Question: Count the number of objects in the diagram.
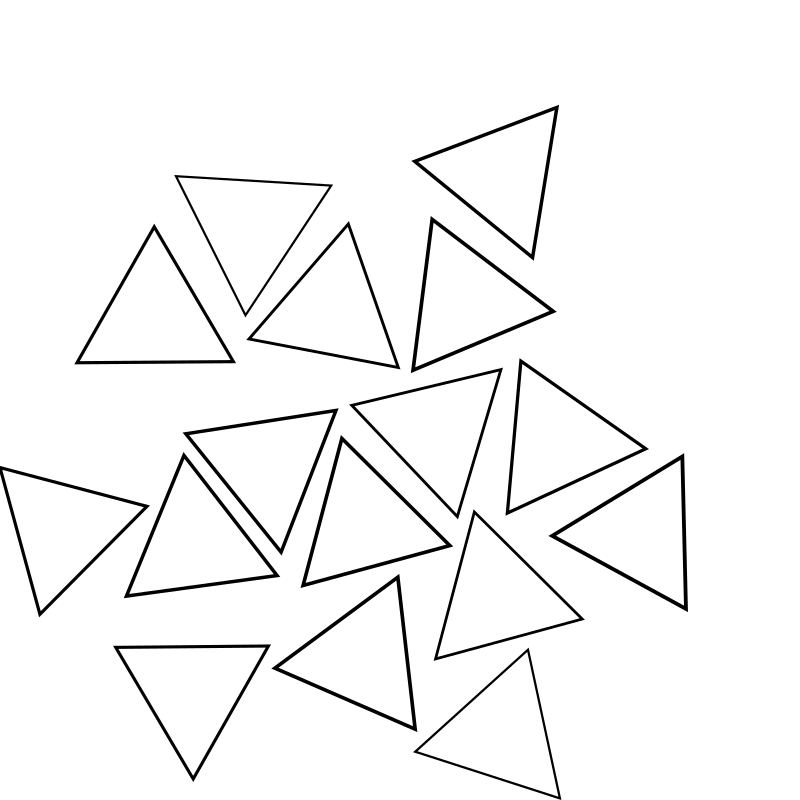
Answer: 16